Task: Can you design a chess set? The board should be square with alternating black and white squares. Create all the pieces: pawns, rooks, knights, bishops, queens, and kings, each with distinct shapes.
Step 1824:
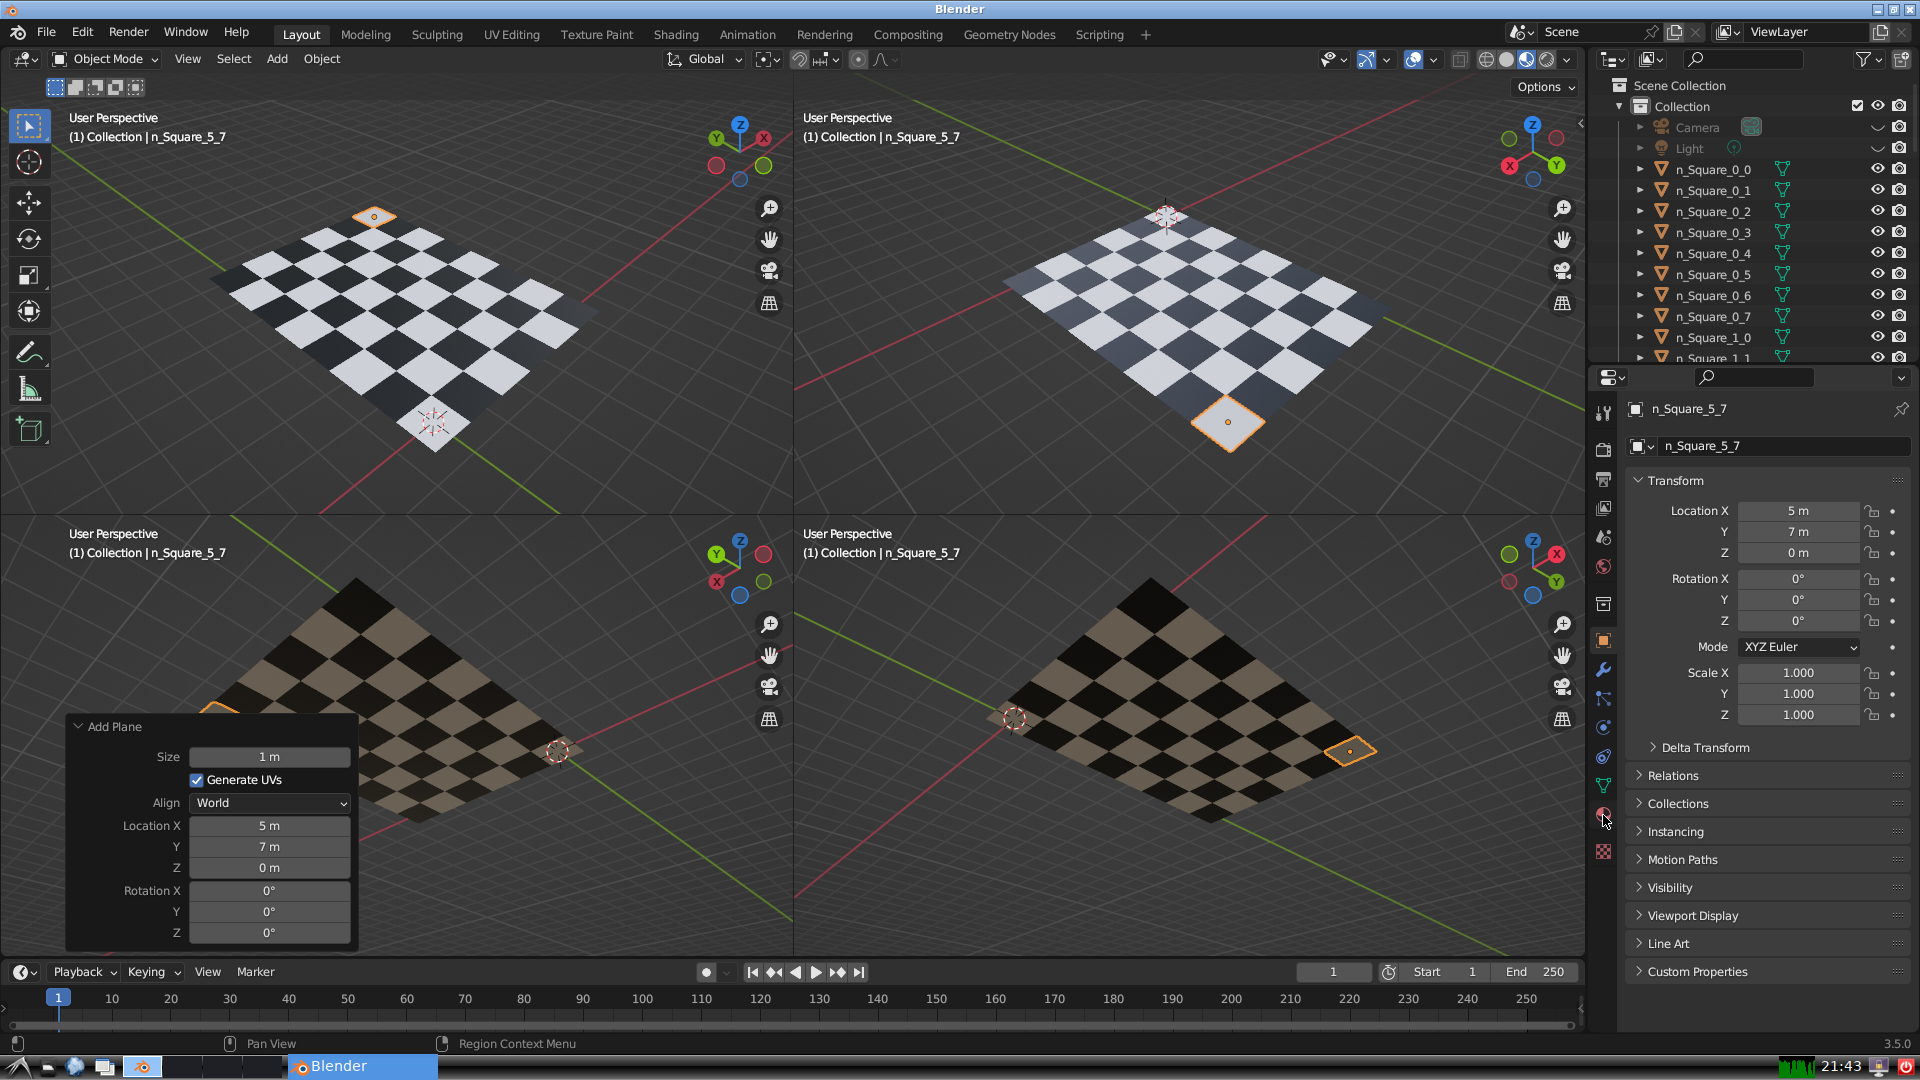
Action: click: no